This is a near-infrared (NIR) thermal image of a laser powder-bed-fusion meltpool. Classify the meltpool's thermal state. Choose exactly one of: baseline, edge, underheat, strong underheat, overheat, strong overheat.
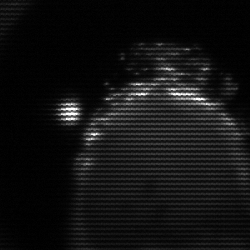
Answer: edge